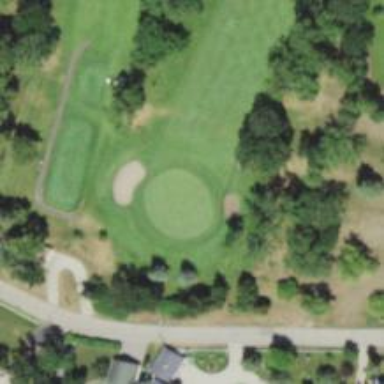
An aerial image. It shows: Grassy golf fairway.